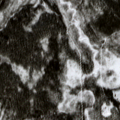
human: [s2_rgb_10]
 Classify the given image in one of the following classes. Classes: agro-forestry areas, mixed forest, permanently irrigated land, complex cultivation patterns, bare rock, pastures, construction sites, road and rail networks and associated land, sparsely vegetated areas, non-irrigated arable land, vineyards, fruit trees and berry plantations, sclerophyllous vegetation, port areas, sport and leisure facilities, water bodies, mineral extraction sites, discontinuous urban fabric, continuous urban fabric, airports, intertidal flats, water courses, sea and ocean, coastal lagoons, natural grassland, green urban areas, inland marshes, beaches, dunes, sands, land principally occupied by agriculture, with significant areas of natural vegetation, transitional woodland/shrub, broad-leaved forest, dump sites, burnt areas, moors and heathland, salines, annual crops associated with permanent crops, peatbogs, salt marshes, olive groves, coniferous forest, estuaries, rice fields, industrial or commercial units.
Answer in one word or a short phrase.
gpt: coniferous forest, mixed forest